Chest X-ray. View position: PA
Patient age: 57
Patient sex: M
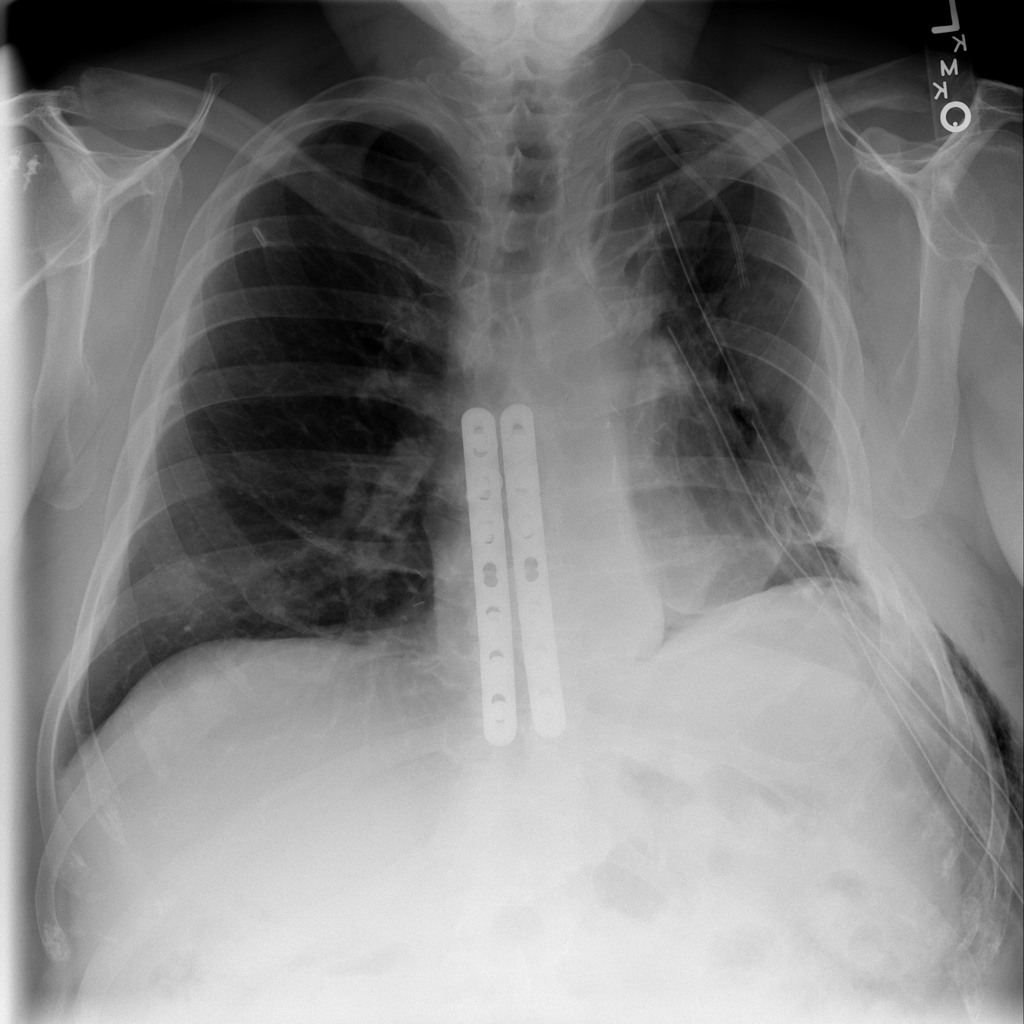
Finding: Pneumothorax